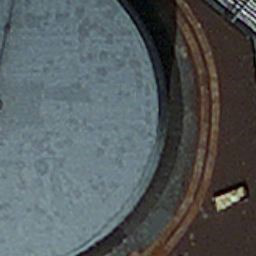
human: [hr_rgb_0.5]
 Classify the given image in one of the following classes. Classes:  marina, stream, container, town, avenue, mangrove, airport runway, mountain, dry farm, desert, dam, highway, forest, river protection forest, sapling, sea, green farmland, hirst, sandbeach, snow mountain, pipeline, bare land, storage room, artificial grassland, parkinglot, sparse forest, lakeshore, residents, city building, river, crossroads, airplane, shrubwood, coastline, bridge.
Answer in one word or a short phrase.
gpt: storage room